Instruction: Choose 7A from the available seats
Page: seats
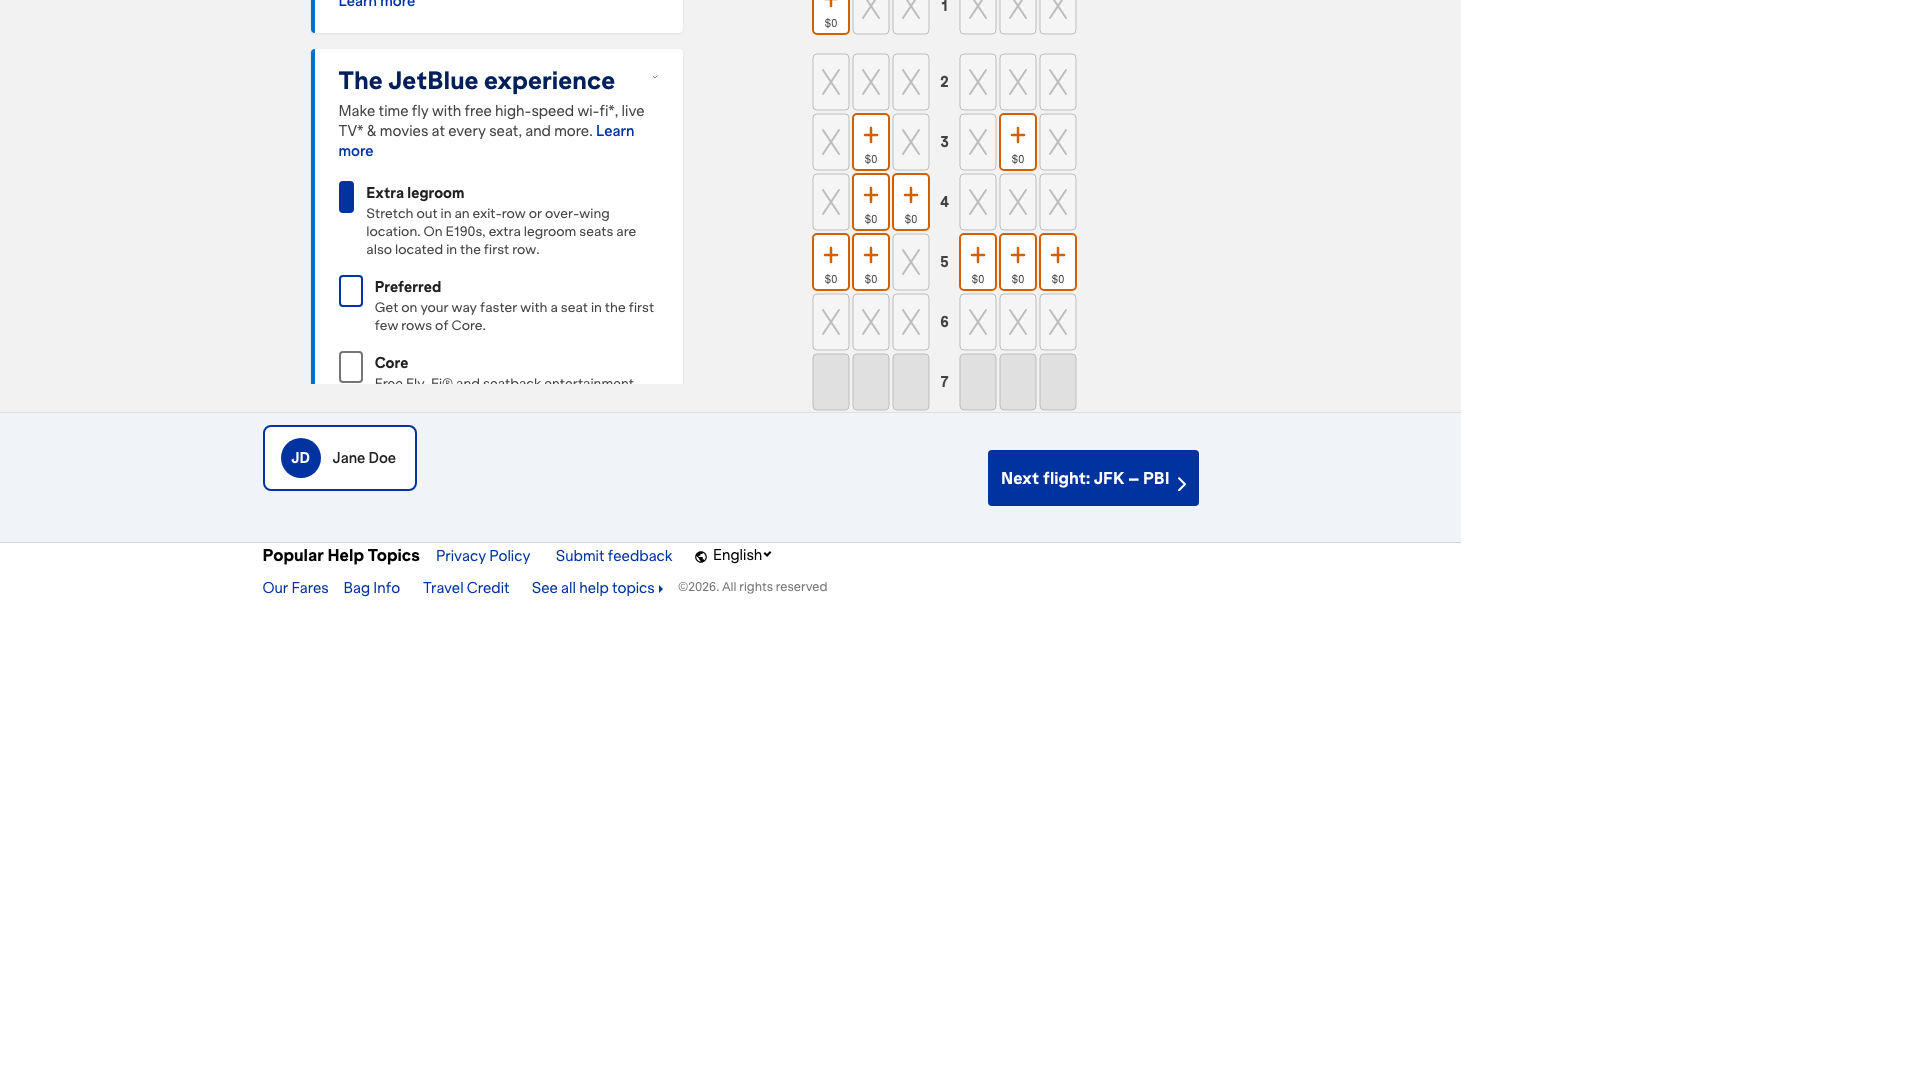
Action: click